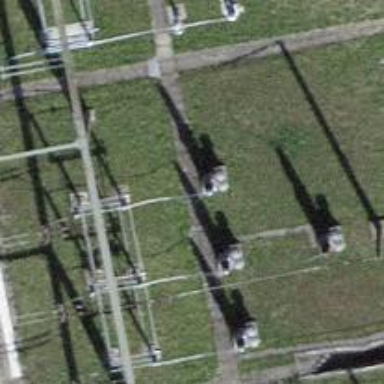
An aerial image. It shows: Insulator used in power systems.